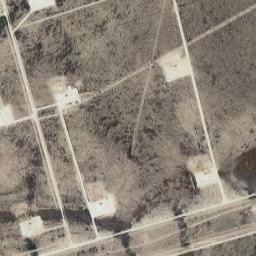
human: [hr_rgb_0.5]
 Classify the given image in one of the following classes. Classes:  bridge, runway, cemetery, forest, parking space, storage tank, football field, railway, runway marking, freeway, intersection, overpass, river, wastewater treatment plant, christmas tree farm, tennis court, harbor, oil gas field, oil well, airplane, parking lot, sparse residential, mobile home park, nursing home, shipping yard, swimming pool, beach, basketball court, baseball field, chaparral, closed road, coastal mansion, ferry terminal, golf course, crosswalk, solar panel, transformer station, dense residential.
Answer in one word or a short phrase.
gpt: oil gas field